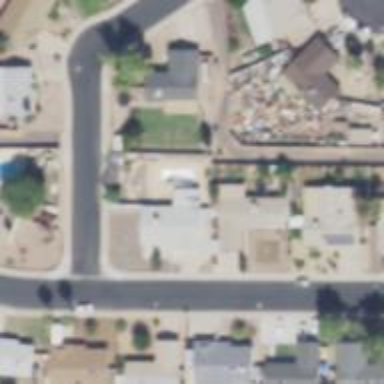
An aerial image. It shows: Alley classified as service road.